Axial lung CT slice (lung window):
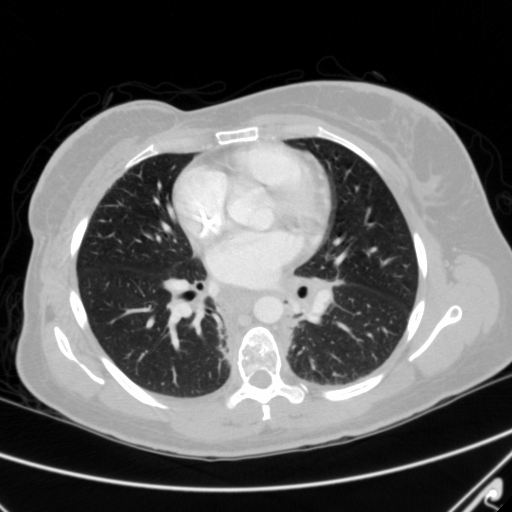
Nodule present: no